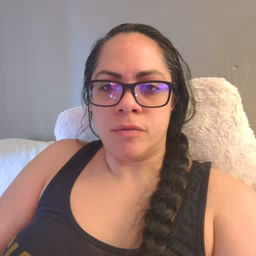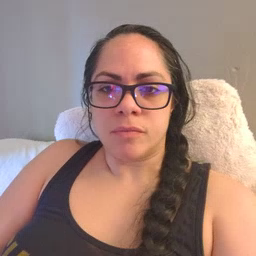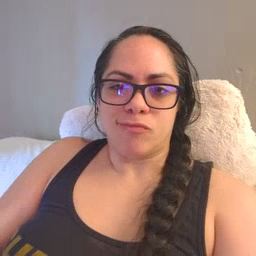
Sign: drop